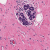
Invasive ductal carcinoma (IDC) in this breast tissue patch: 0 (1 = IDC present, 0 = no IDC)